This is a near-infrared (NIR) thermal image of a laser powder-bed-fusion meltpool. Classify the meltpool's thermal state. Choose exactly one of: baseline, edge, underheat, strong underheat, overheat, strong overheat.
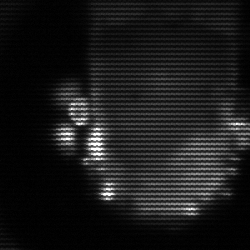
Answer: baseline